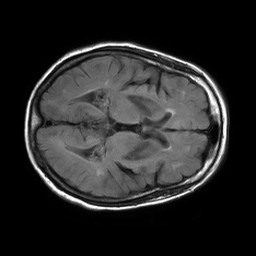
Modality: FLAIR
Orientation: axial
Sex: female
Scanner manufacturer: philips
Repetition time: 11 s
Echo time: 0.125 s